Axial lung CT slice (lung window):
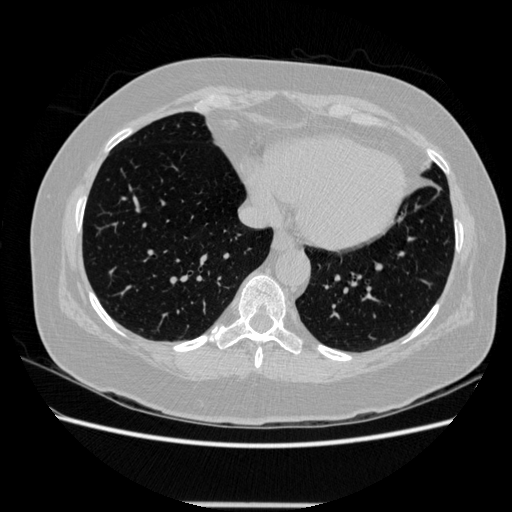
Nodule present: no